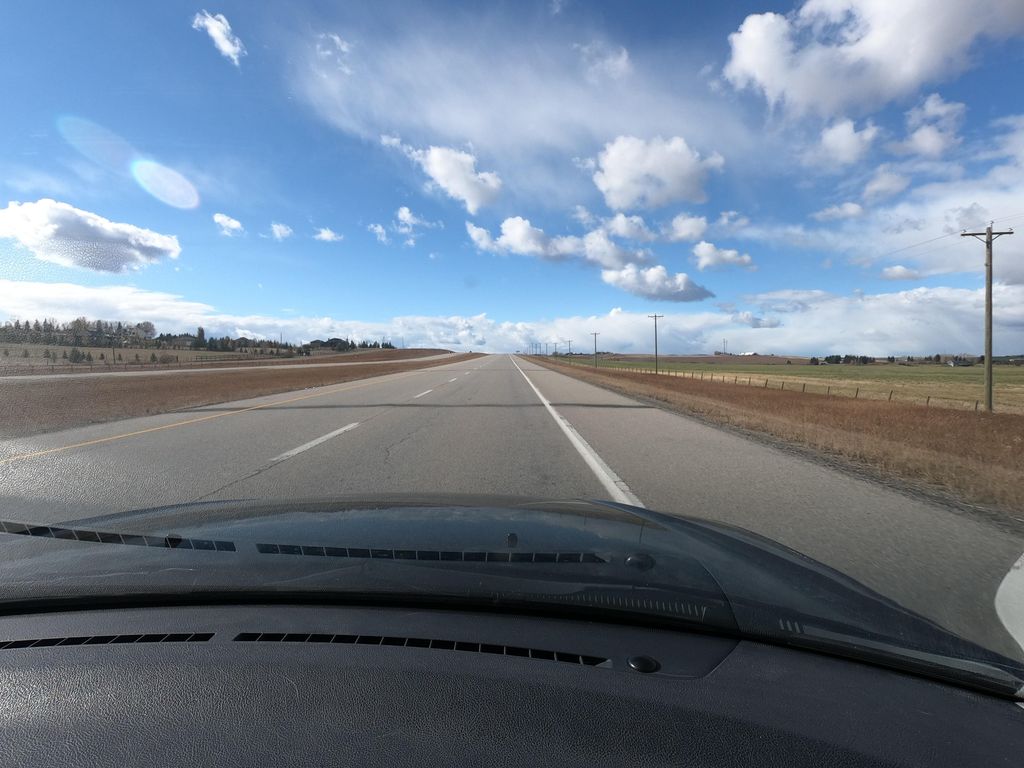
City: calgary